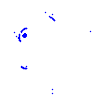
Particle: pion